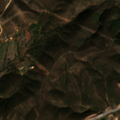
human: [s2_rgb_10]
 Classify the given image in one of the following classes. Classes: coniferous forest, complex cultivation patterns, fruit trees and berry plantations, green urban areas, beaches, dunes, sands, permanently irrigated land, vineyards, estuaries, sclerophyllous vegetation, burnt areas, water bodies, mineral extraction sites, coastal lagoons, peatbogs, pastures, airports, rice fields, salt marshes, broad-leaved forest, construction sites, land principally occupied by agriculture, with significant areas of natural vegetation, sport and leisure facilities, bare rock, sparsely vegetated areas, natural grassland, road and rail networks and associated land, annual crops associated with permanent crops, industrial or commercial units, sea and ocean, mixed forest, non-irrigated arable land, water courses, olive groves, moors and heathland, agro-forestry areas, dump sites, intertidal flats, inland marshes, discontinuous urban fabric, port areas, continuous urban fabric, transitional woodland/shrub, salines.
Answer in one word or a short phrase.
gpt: permanently irrigated land, annual crops associated with permanent crops, sclerophyllous vegetation, transitional woodland/shrub